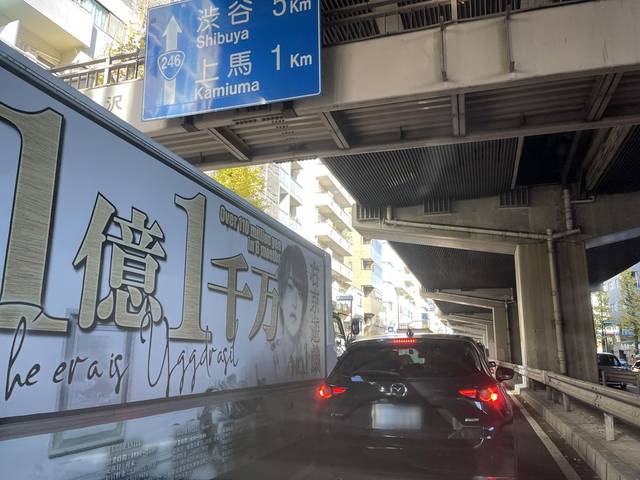
Region: Japan
Coordinates: 35.632, 139.659